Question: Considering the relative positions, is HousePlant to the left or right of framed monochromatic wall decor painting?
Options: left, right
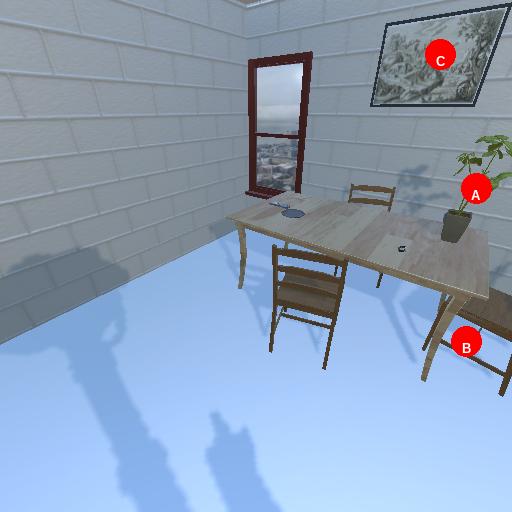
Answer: left